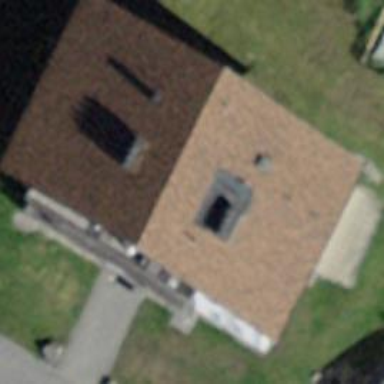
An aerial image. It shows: Building with tiled roof.